Field crop: maize
Growth stage: 1
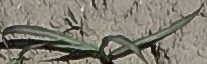
Species: sorghum